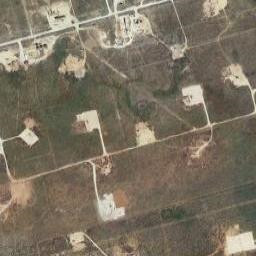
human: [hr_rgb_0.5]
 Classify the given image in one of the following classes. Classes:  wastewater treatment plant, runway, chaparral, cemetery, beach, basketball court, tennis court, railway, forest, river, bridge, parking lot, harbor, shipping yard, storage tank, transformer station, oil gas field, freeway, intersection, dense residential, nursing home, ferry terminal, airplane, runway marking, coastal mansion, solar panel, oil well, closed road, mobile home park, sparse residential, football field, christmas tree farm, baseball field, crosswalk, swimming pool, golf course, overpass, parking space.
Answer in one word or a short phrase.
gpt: oil gas field